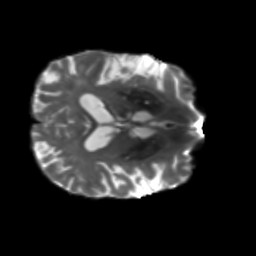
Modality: T2w
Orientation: axial
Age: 58
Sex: male
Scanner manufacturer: siemens
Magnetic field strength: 3 T
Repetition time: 5.25 s
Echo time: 0.08 s